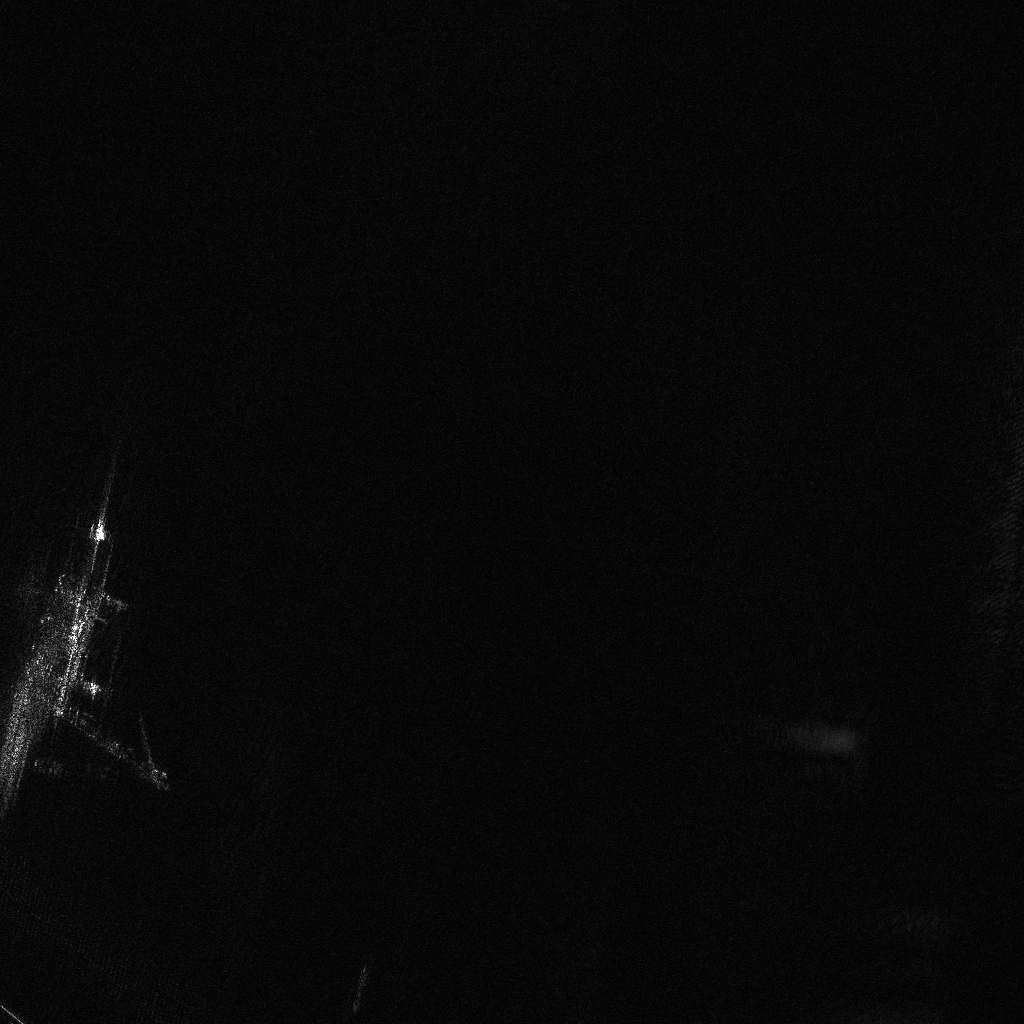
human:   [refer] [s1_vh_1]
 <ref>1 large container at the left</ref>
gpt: <box>[[2, 51, 10, 71, 26]]</box>